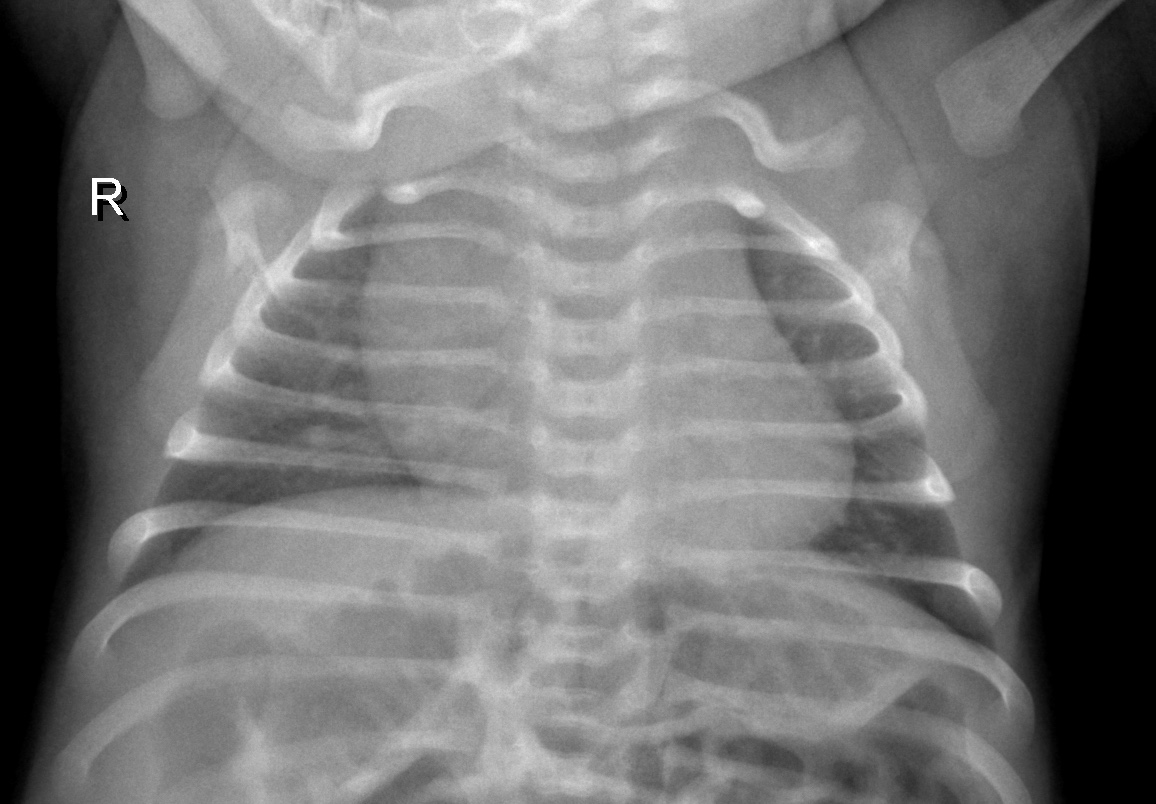
Diagnosis: NORMAL